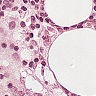
Metastatic tissue present: no